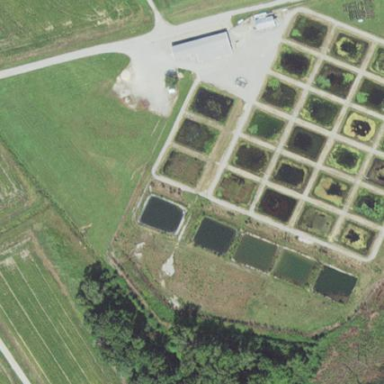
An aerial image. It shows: Area dedicated to aquaculture.